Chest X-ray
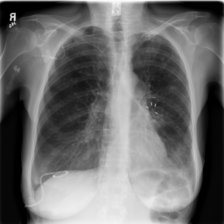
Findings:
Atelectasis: negative
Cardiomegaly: negative
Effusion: negative
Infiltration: negative
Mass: negative
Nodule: negative
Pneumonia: negative
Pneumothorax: positive
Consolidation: negative
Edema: negative
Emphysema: negative
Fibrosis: negative
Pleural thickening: negative
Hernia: negative